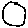
Label: circle